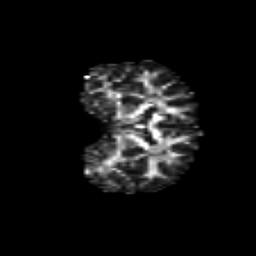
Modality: FA
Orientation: coronal
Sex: female
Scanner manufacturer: siemens
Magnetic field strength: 3 T
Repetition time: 5 s
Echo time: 0.071 s